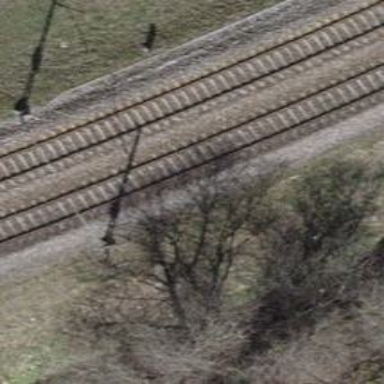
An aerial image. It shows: Solitary milestone along the railway.